Question: How to shorten the format of the date

on this format?
'''
09:58 @ nie 20 paz
'''
This is the configuration file:
'''
#---------------------------------------------
# CLOCK
#---------------------------------------------
time1_format = %H:%M @ %A %d %B
time1_font = Visitor TT1 BRK 10
#time2_format = %A %d %B
time2_font = (null)
clock_font_color = #ffffff 76
clock_padding = 2 1
clock_background_id = 0
'''
Thank you for your help.
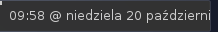
Answer: Try this:-
'''
time1_format = %H:%M @ %a %d %B
time1_font = Visitor TT1 BRK 10
#time2_format = %a %d %B
'''
instead of
'''
time1_format = %H:%M @ %A %d %B
time1_font = Visitor TT1 BRK 10
#time2_format = %A %d %B
'''